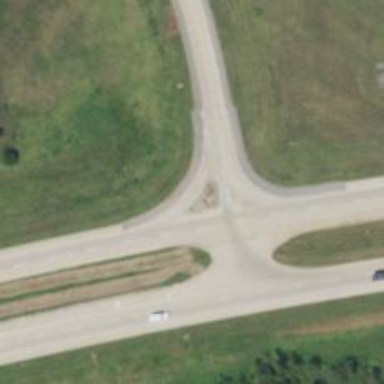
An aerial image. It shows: Trunk link highway.